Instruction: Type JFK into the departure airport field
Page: home
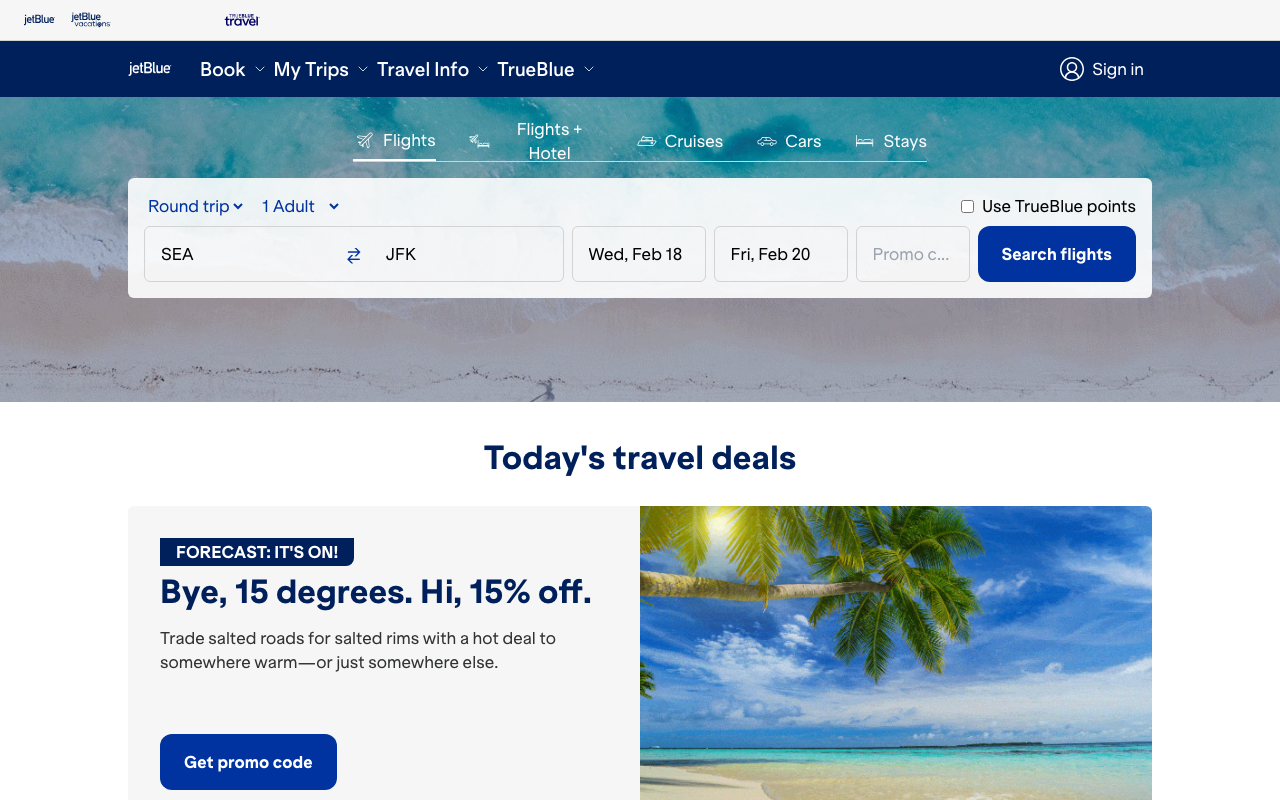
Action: type